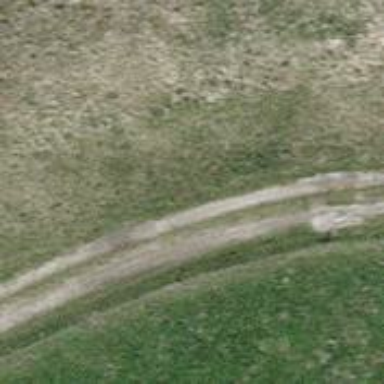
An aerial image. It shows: Track with grade 3 tracktype.